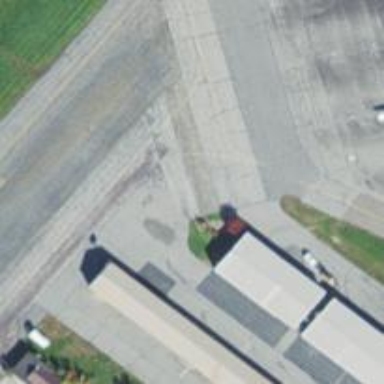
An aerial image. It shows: Asphalt taxiway at the airport.